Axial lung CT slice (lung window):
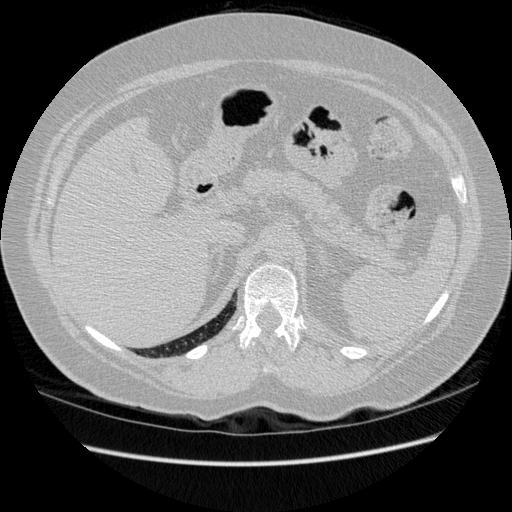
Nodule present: no